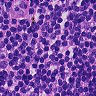
Metastatic tissue present: no